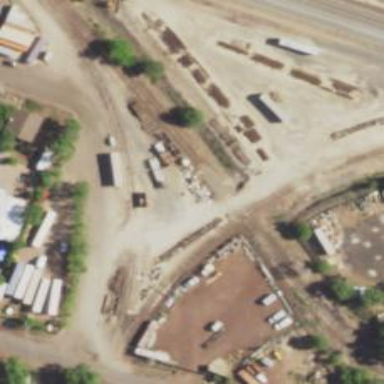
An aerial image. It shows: Railway spur service.